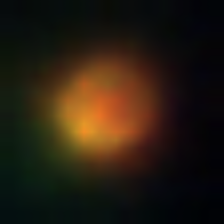
Taxon: NanoPlankton
Group: Other